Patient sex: M
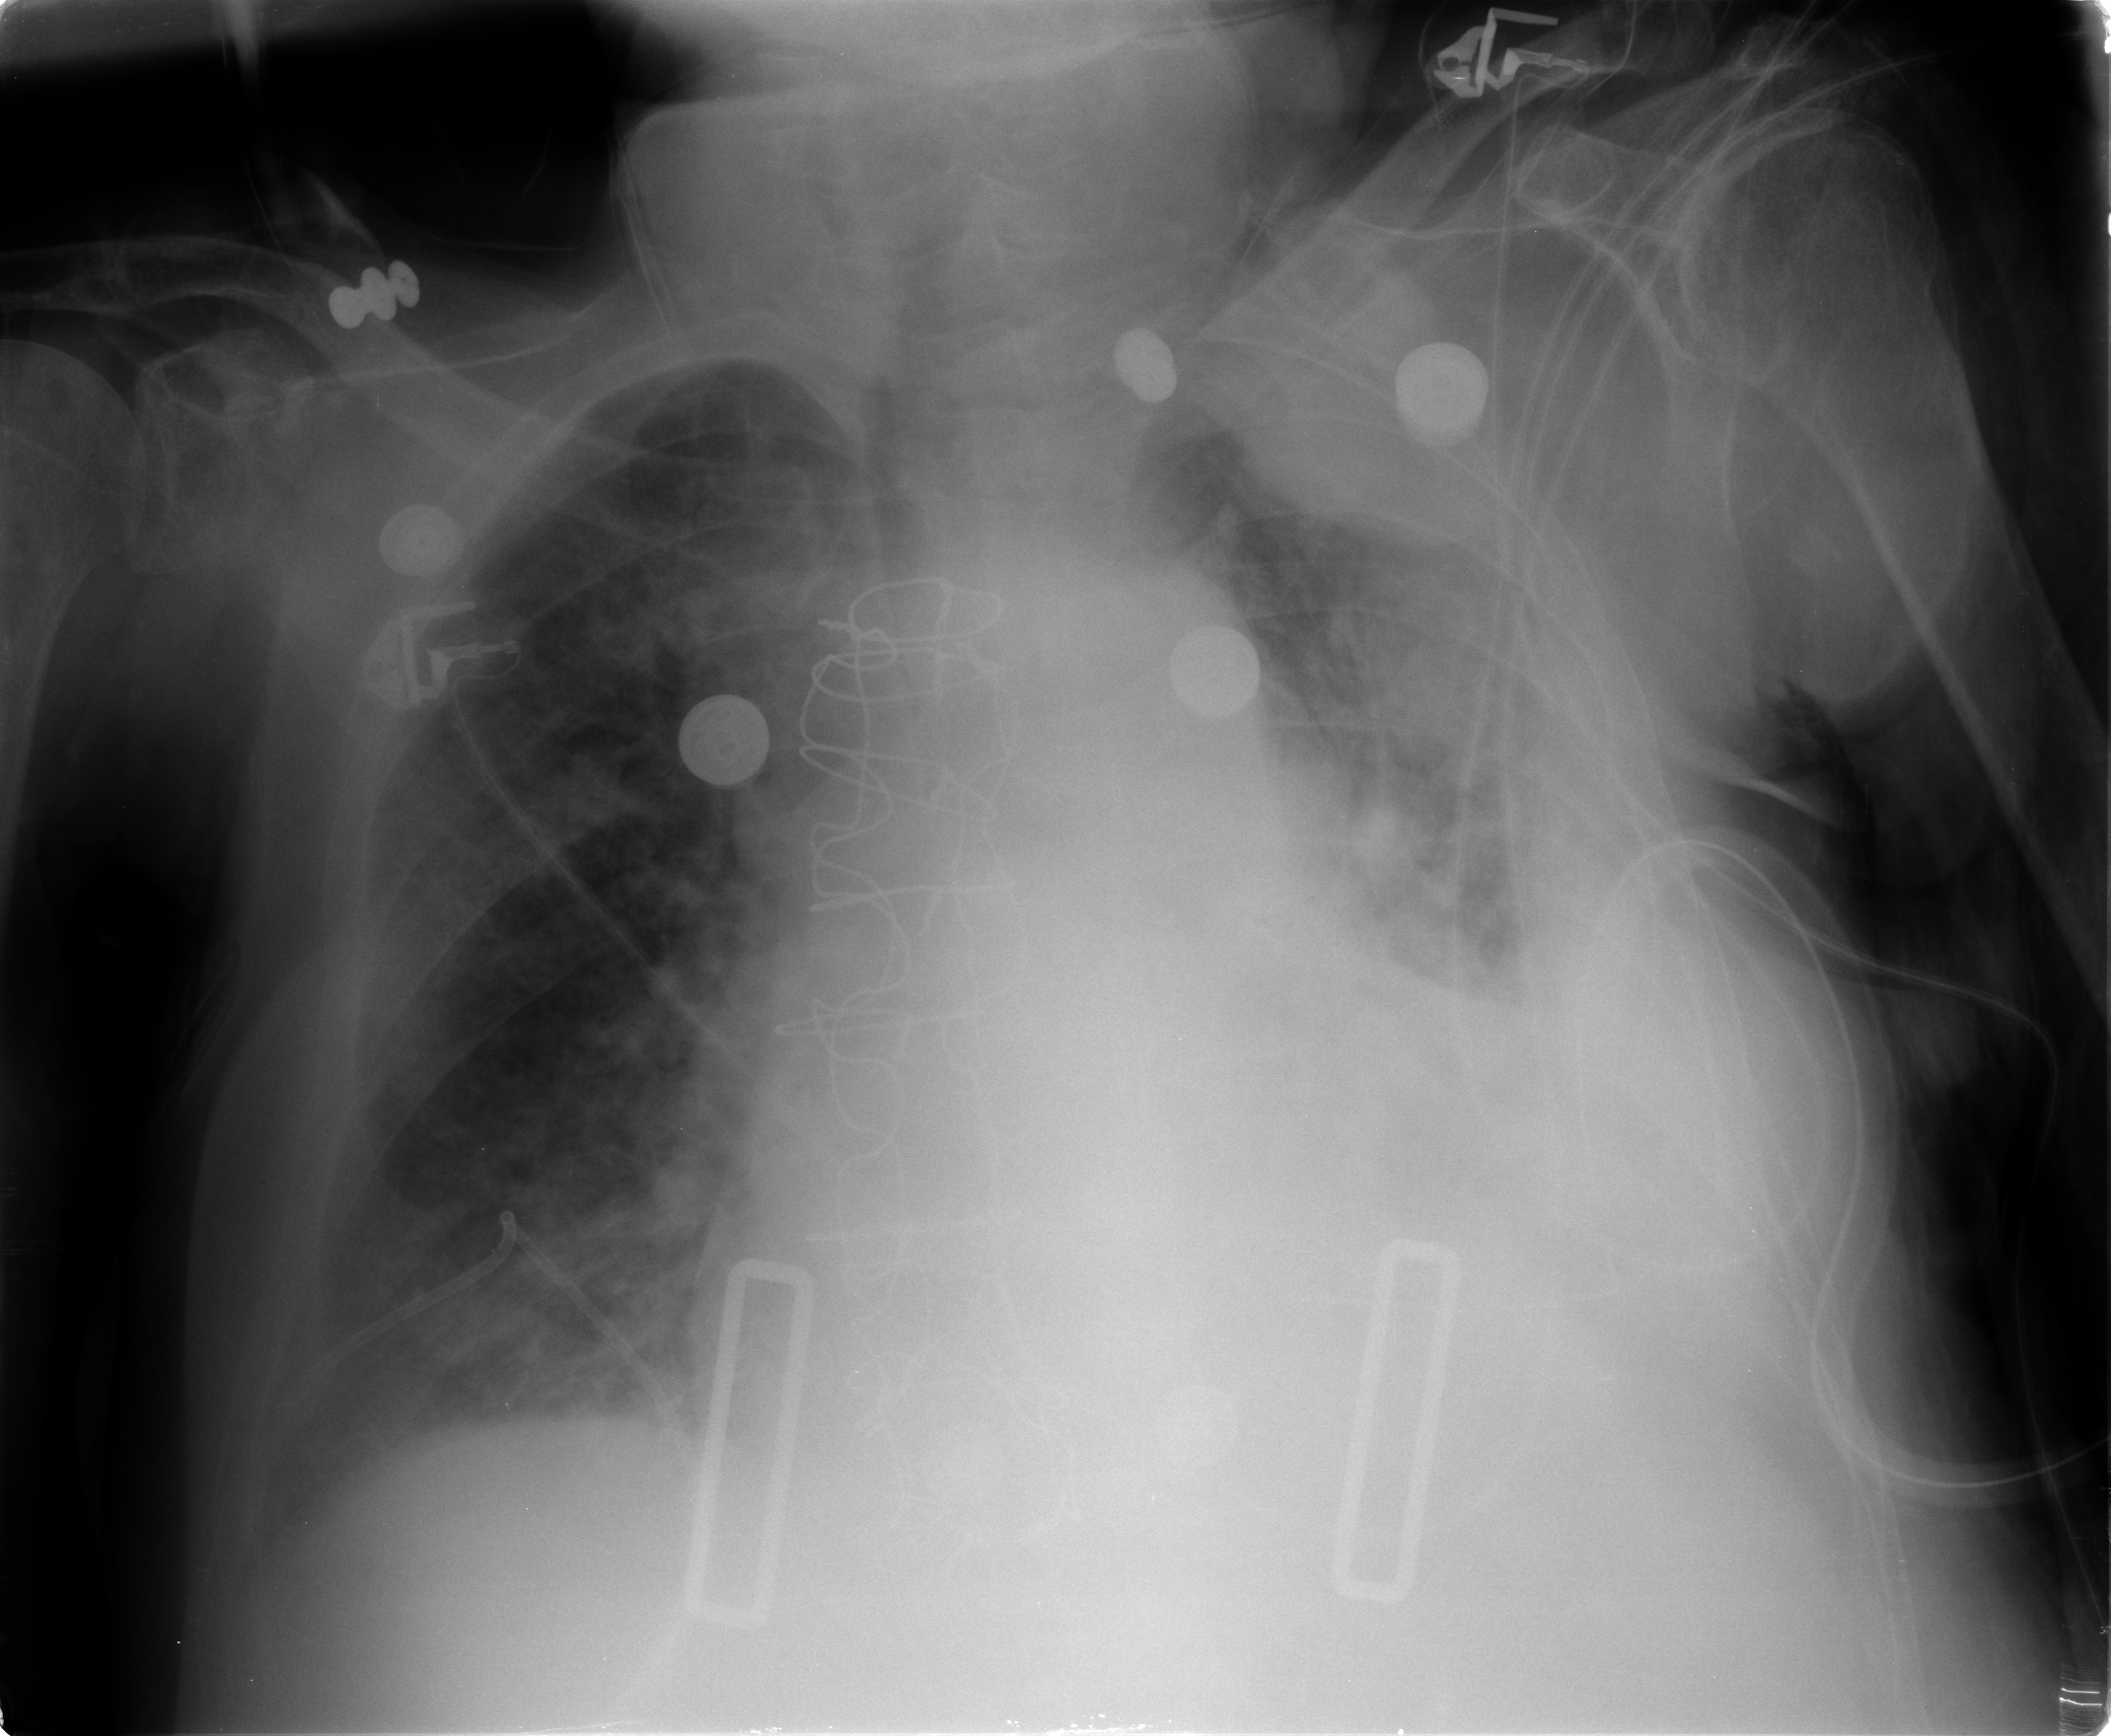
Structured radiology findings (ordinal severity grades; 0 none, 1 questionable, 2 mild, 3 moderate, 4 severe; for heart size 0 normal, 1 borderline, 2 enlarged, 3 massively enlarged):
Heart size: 2
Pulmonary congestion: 2
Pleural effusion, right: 1
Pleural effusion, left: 3
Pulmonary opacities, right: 0
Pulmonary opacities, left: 2
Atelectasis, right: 2
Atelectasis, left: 3